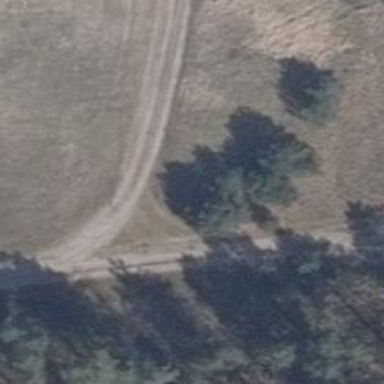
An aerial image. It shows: Sandy track with grade 4 tracktype.